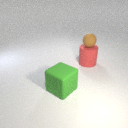
large red rubber cylinder below small brown rubber sphere